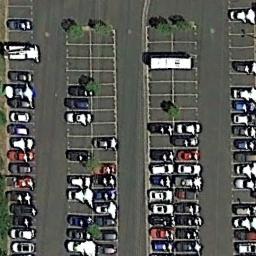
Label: parking_lot